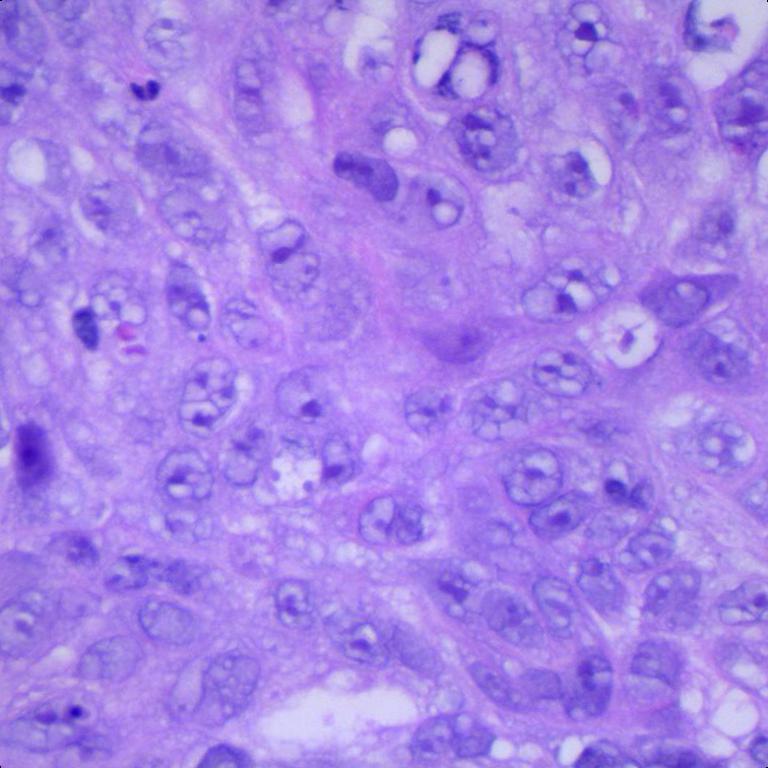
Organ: lung
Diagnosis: squamous carcinomas